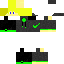
A male human skin with dark skin, wearing blonde long hair dressed in a yellow hoodie and black pants, featuring a closed mouth.